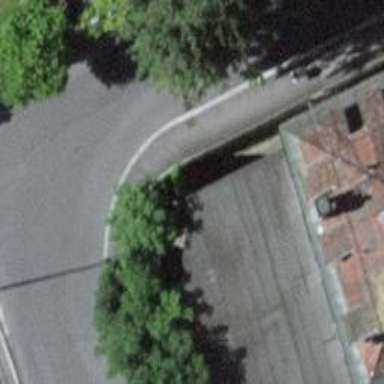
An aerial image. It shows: Sidewalk along the footway.